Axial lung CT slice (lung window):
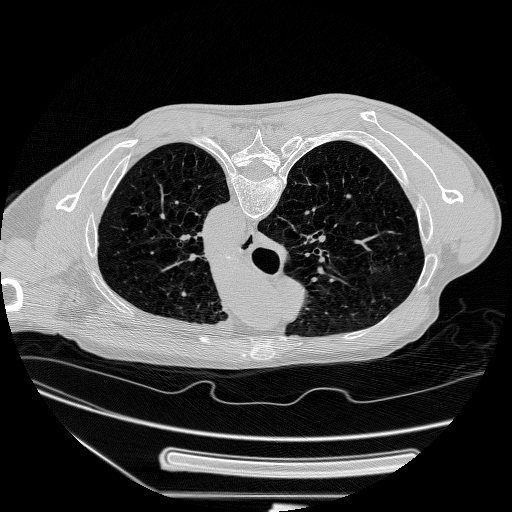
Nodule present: no